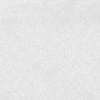
Atmospheric dust classification: dusty